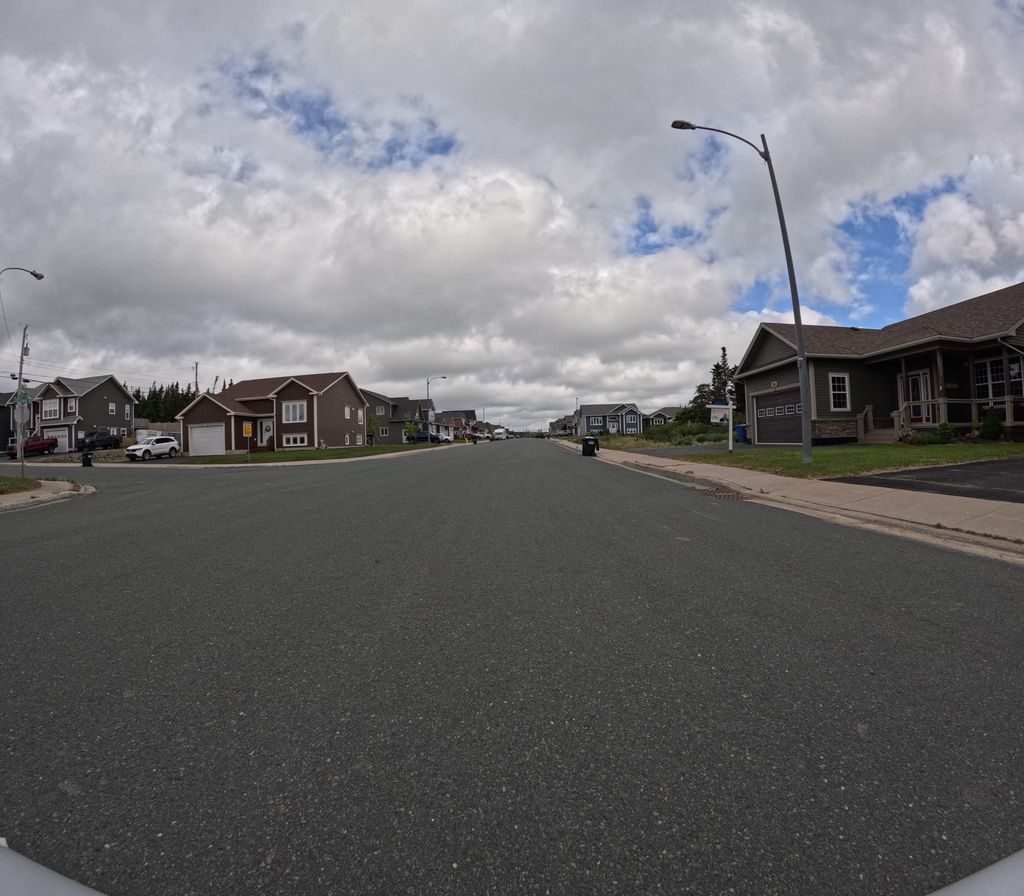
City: st_johns